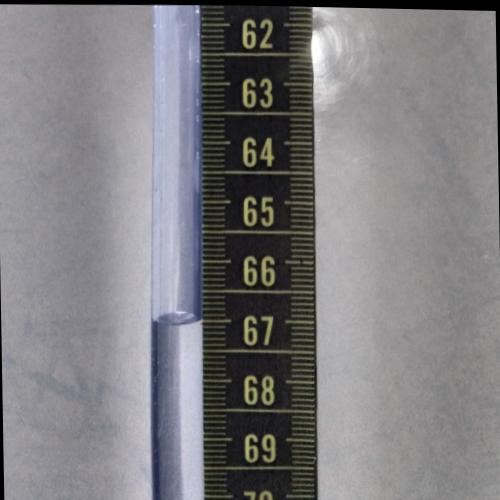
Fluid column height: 67.0 cm